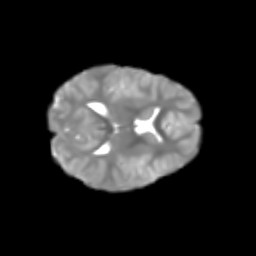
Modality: T2w
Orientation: axial
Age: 7
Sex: female
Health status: healthy